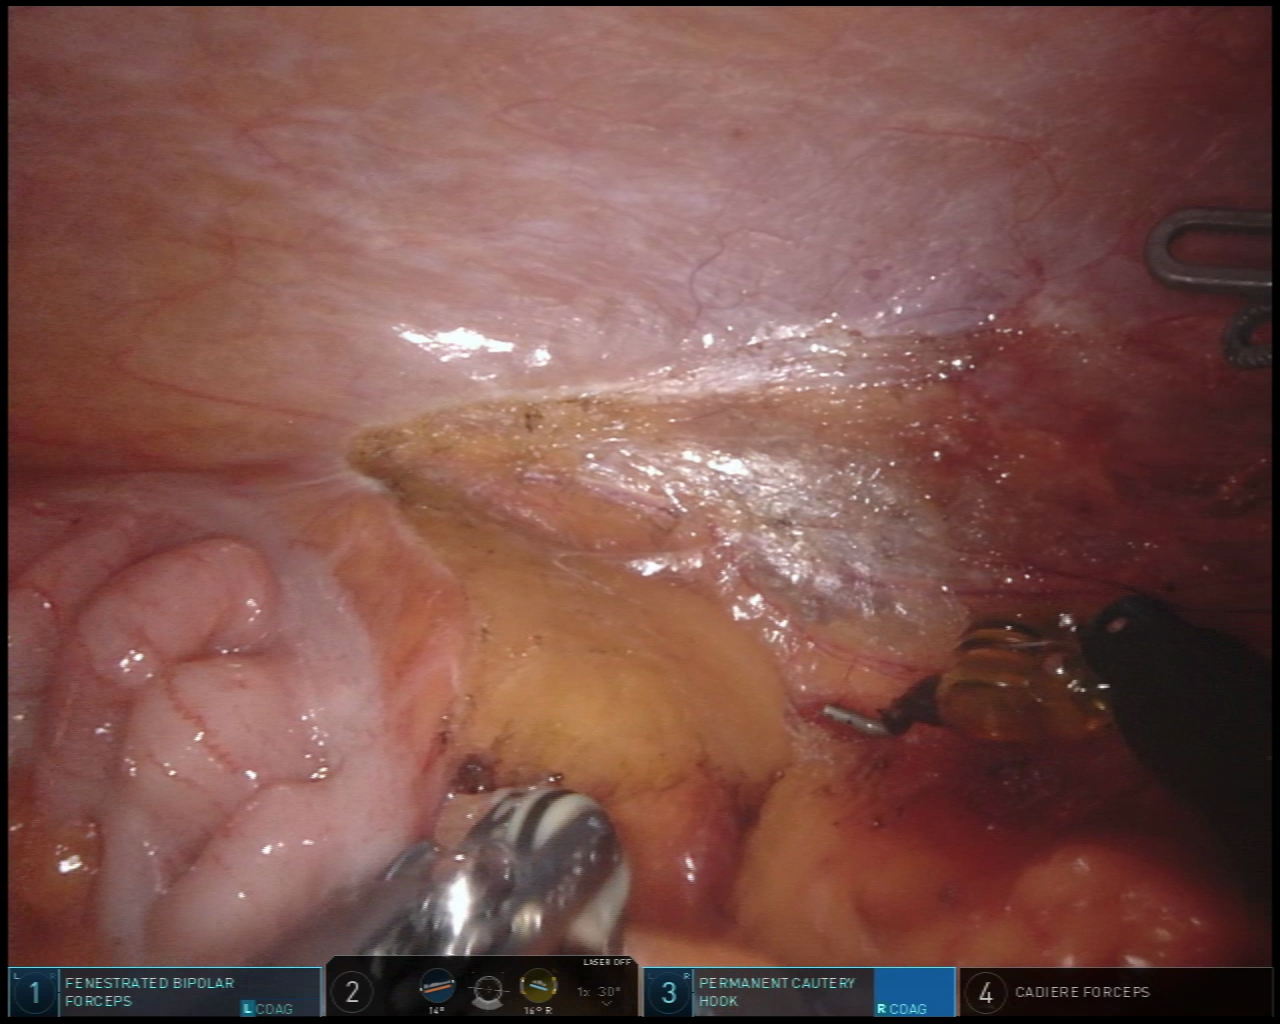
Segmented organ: colon
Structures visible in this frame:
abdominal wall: yes
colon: yes
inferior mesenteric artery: no
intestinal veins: no
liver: no
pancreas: no
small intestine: no
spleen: no
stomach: no
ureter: no
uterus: no
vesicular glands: no